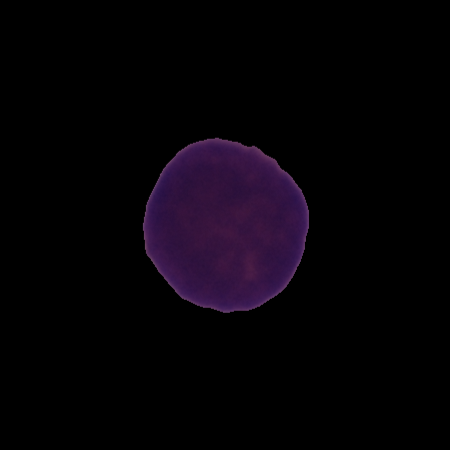
Label: cancer